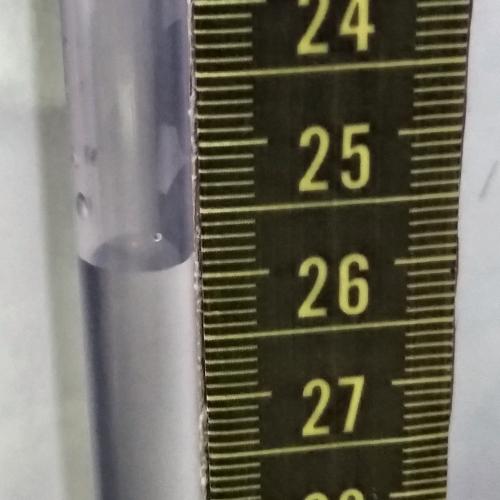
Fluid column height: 25.8 cm